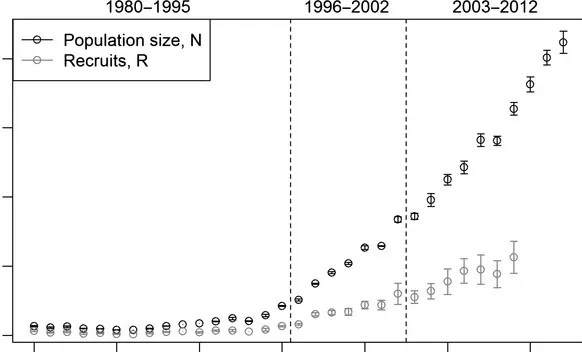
Wisconsin, USA estimated wolf population mean size (and range) and estimated mean number of new recruits (and range) from 1980 to 2012 with three recovery periods denoted by vertical dotted lines.
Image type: chart (chart)